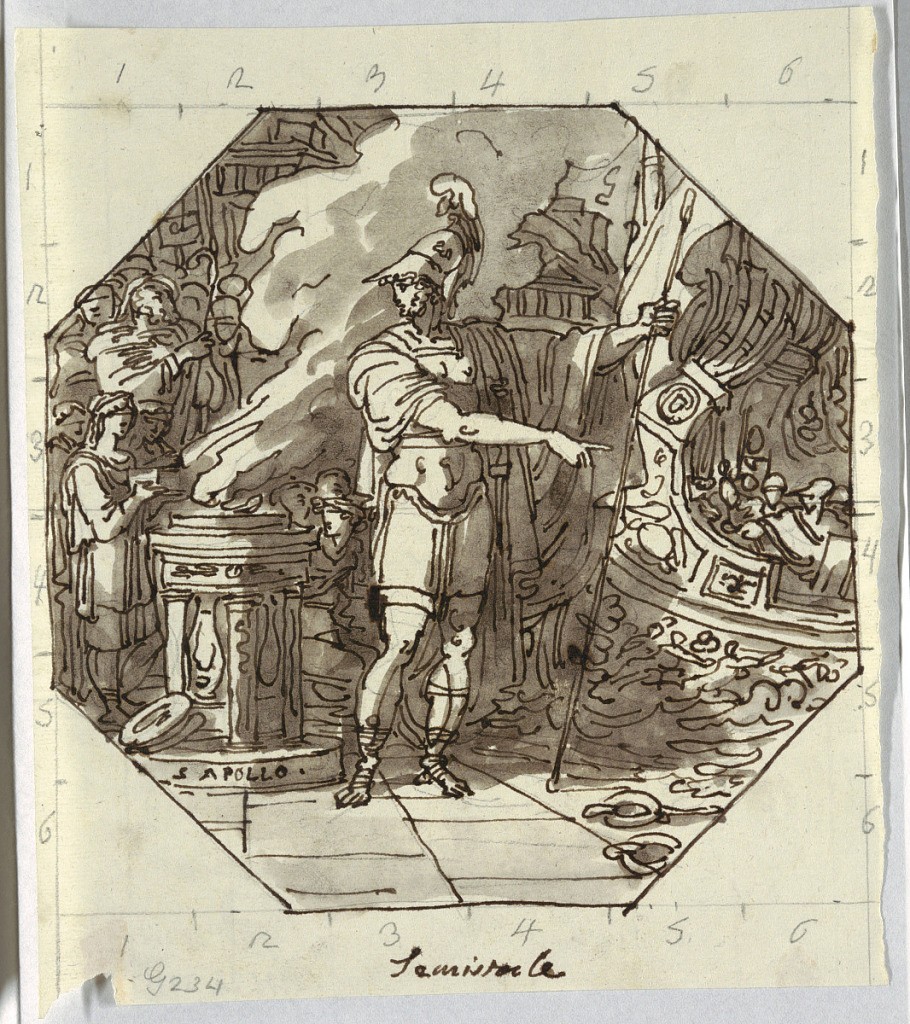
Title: Themistocles
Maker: Felice Giani, Italian, 1758–1823
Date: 1811
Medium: Pen and brown ink, brush and brown wash over traces of graphite on cream laid paper
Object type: Drawing
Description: Themistocles shown standing at post and pointing at ship. Altar dedicated to Apollo beside him. Priest conducting service and crowd behind it.